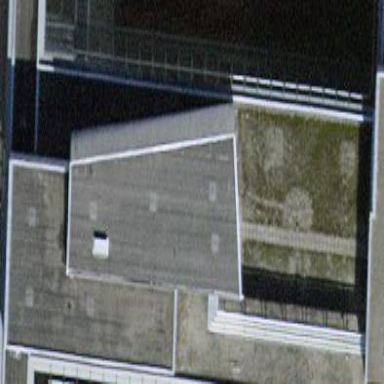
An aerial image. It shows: Commercial building.